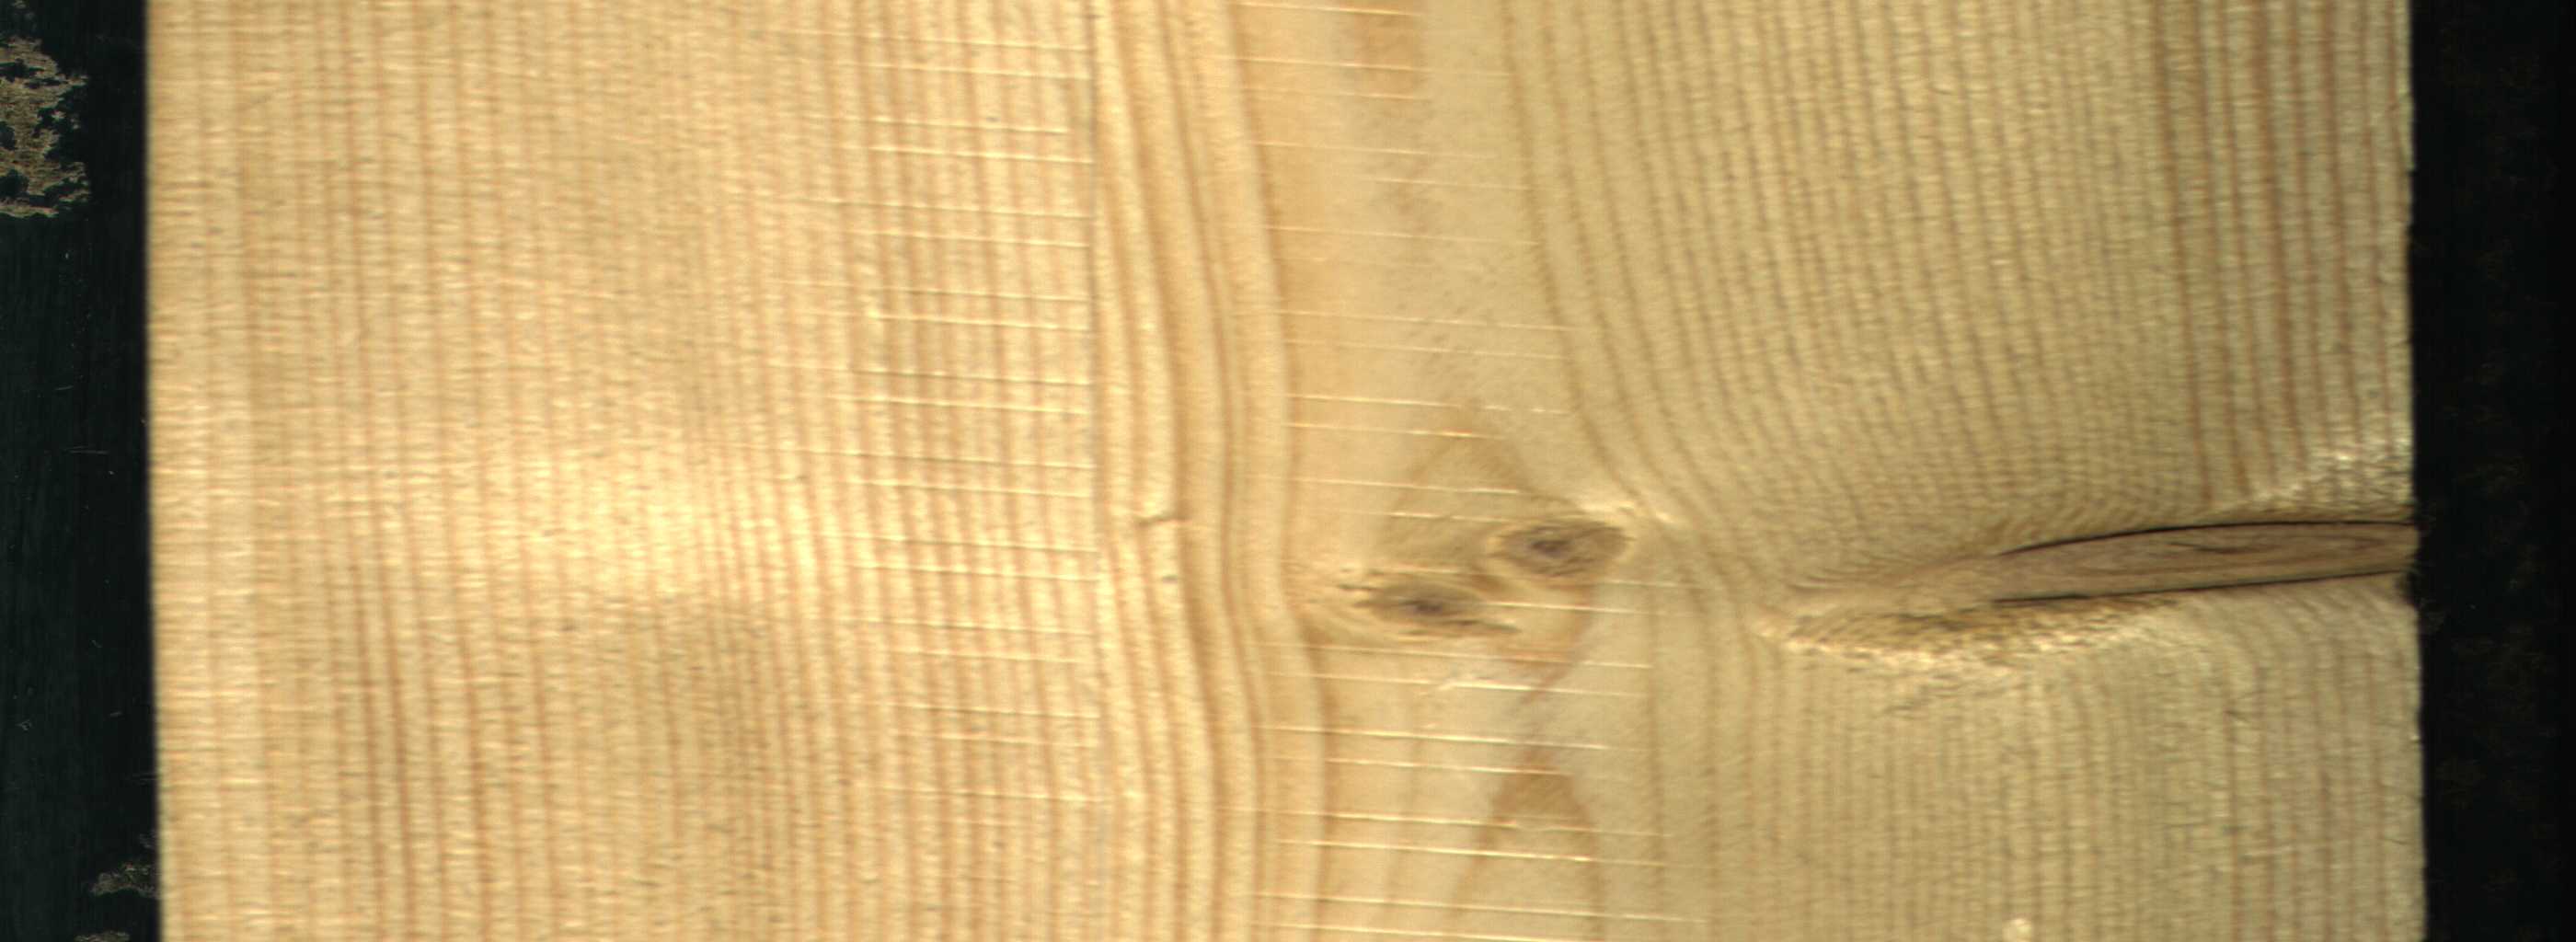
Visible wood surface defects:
Dead_Knot
Live_Knot
Live_Knot